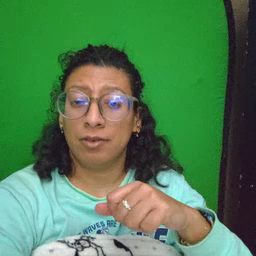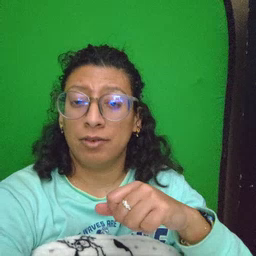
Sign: loud